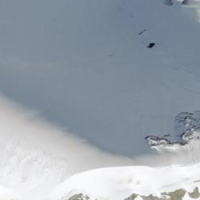
EUNIS habitat code: 49
Species observed at this site:
Pyrrhocorax graculus